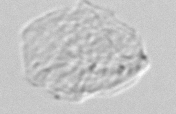
Label: detritus_transparent